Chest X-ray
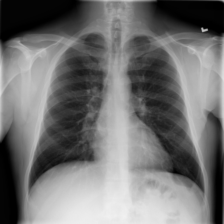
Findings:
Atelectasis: negative
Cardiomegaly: negative
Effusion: negative
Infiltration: negative
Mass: negative
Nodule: negative
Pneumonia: negative
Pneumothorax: negative
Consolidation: negative
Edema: negative
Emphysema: negative
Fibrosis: negative
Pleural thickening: negative
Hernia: negative